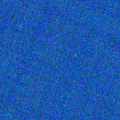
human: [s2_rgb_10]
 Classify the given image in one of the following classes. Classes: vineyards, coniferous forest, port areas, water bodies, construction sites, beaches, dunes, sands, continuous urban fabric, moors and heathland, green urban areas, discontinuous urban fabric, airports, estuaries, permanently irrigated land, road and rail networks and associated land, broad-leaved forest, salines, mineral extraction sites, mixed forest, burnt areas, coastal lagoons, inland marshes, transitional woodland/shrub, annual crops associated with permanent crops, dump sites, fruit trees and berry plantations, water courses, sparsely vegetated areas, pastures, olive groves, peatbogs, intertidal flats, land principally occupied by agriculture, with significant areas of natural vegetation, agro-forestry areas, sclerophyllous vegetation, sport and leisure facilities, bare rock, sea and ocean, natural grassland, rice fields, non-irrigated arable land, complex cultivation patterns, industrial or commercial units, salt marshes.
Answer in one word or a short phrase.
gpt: sea and ocean